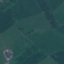
Land use / land cover class: Pasture